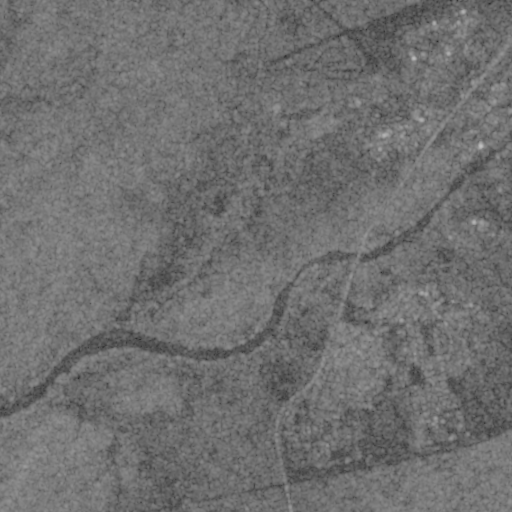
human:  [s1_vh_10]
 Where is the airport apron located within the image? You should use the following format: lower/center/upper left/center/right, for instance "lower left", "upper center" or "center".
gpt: The airport apron is located in the upper right of the image.
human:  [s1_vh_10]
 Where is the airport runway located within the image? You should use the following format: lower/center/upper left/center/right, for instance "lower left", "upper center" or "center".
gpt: The airport runway is located in the upper right of the image.
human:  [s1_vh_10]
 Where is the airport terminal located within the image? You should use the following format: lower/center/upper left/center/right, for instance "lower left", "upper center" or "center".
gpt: The airport terminal is located in the upper right of the image.
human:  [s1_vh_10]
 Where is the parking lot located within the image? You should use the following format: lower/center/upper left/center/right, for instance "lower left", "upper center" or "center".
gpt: The parking lot is located in the center right of the image.
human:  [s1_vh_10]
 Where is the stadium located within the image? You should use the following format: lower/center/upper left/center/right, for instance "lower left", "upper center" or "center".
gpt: The stadium is located in the center right of the image.
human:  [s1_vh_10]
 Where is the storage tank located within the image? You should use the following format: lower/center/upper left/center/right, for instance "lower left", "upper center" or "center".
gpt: The storage tank is located in the upper right of the image.
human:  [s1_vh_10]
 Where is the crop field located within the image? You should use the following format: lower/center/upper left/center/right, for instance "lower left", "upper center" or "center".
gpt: There is no crop field in the image.

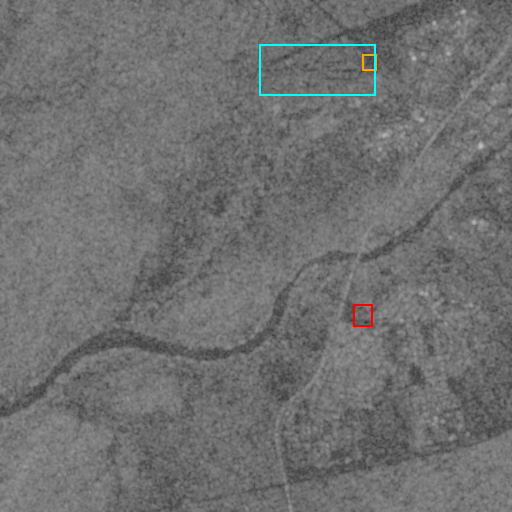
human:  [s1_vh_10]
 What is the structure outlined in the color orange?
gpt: The structure outlined in orange is an airport apron.
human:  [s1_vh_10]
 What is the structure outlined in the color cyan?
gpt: The structure outlined in cyan is a park.
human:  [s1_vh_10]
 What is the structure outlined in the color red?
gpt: The structure outlined in red is a stadium.
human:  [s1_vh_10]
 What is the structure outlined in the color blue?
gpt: There is no blue outline.